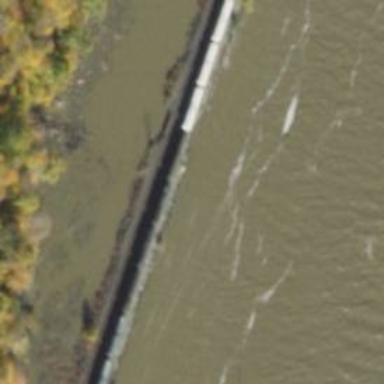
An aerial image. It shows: Railway bridge over siding rail track.